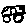
Label: car